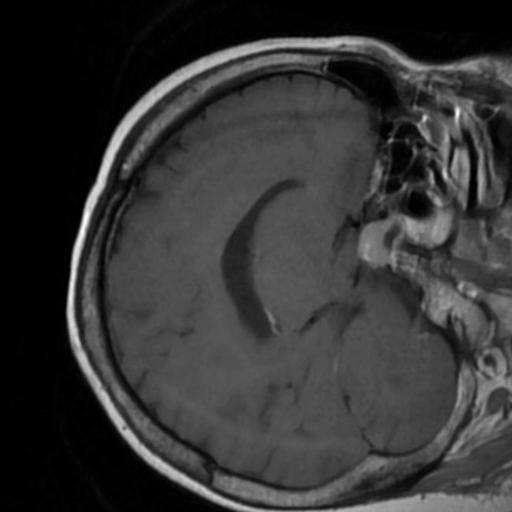
Label: brain_tumor